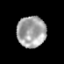
Tissue: prostate
Cell type: T cells
Senescence score: 0.2166
Nuclear area (px): 882
Mean DAPI intensity: 163.005